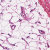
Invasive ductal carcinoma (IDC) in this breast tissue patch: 1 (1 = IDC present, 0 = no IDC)